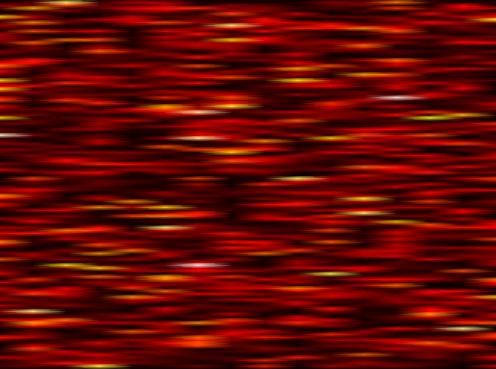
Label: FBMC